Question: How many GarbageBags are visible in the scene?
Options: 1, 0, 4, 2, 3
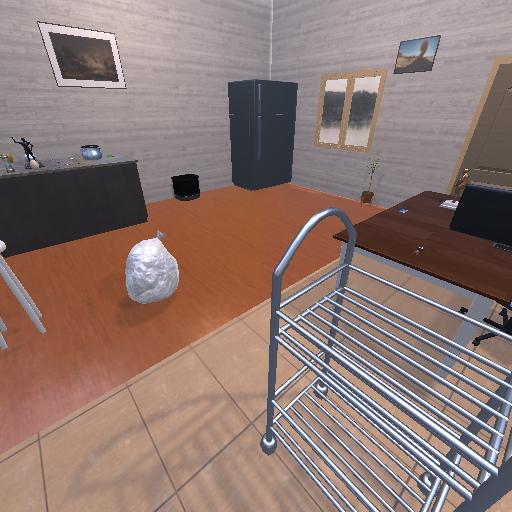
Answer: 1